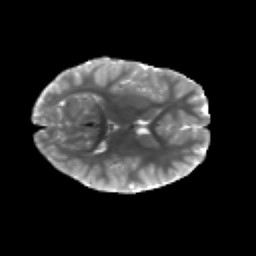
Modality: T2w
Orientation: axial
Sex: male
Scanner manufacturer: siemens
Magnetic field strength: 3 T
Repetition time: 5 s
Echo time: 0.071 s